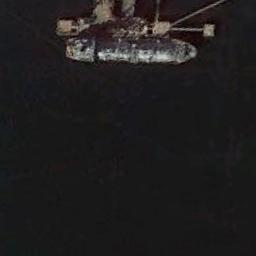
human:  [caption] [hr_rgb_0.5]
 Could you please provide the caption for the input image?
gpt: The ship is docked at the dock and the water is deep blue .

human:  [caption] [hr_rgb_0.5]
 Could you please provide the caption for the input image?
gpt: There is a ship at sea .

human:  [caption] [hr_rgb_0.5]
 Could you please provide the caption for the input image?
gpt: There is a ship in the black water on the shore .

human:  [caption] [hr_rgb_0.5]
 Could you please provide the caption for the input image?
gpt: A white cargo ship docked at the dock .

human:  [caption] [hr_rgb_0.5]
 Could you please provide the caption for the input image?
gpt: The ship is at the harbor surrounded by green water .